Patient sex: F
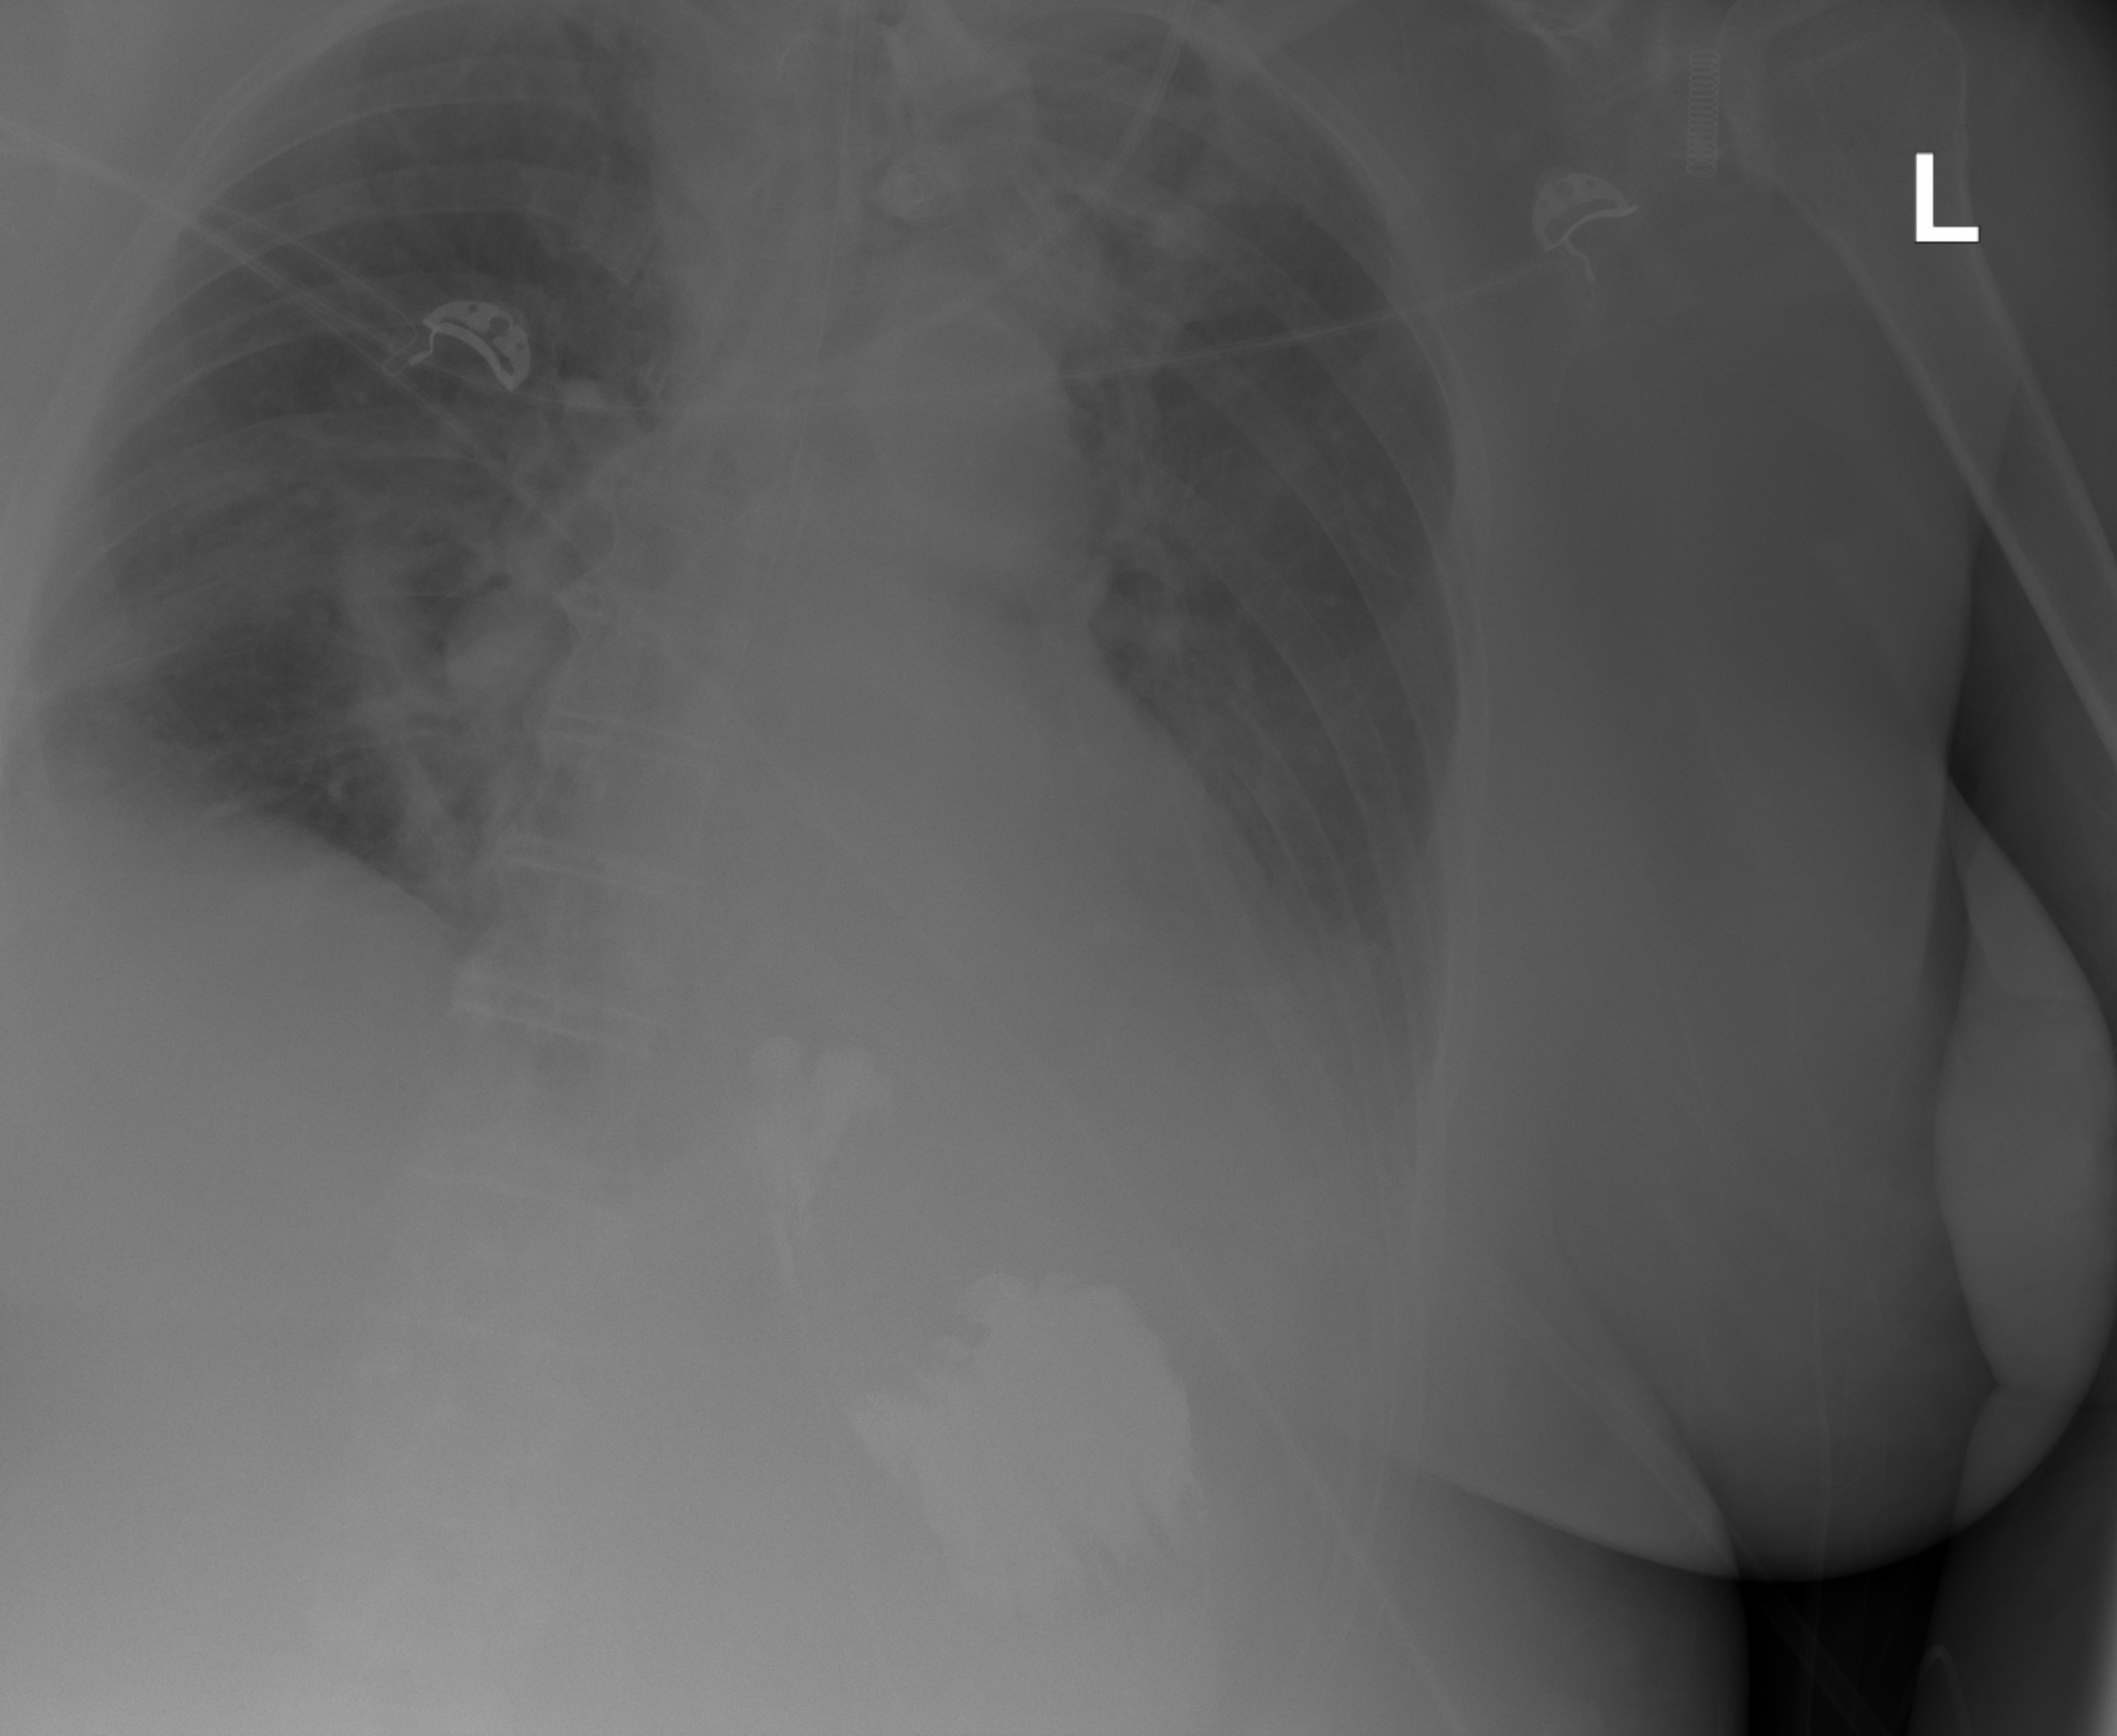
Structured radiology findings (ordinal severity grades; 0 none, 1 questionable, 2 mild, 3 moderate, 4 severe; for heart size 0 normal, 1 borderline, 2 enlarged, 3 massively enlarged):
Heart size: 1
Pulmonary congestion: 0
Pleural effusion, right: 0
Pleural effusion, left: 2
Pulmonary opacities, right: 1
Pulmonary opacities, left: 0
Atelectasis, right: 2
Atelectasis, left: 2